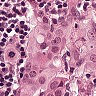
Metastatic tissue present: yes